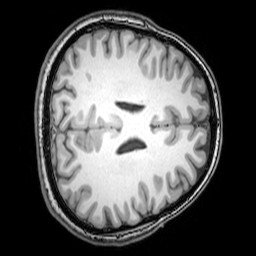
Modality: T1w
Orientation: axial
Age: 24
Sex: female
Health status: healthy
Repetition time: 0.081 s
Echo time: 0.037 s